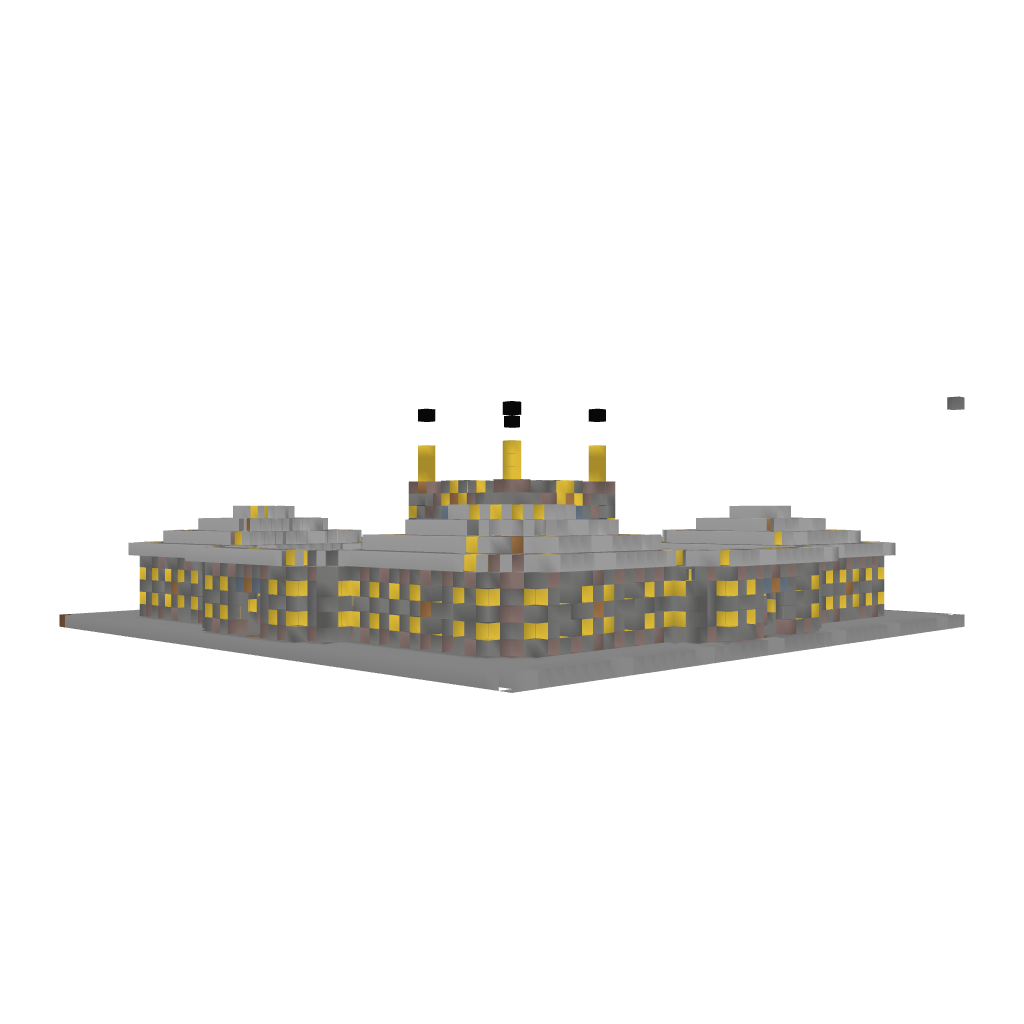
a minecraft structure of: Server Spawn Collection (6 Spawns!)